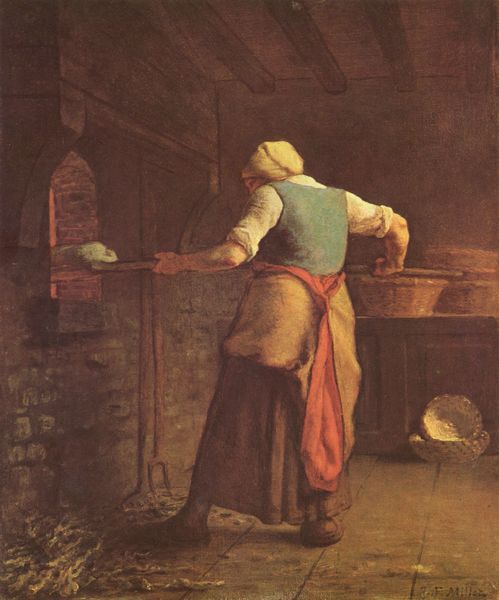
Titel: Frau beim Brotbacken
Künstler: Jean François Millet
Standort: Otterlo
Institution: Kröller-Müller Museum
Schlagwörter: blau, dunkel, feuer, gemälde, haut, mann, nackt, weiß, gelb, grün, ocker, braun, fenster, frau, grau, hell, holz, kleid, profil, raum, stroh, tisch, zimmer, dame, haus, rot, tuch, haube, malerei, rock, alt, hemd, mütze, wand, arme, bluse, kleidung, stehen, stein, steine, innenraum, signatur, boden, gold, realismus, decke, arbeit, genre, ofen, schürze, seitlich, mieder, schuhe, backen, bäuerin, getreide, heiß, heu, körbe, hitze, mauer, backstein, oliv, dielen, kopftuch, korb, brot, balken, stube, monumental, weste, fussboden, courbet, brennen, glut, gerät, mauerwerk, brett, kuchen, loch, fliesen, bäcker, holzdecke, daumier, honore daumier, anrichte, küche, ziegelwand, köchin, hochgekrempelt, wams, fachwerk, feuerholz, platten, rotes tuch, laib, kochen, gelblich, shwarz, stei, asche, schieben, bau, schaufel, pantoffeln, gabel, luke, gebälk, holzschuhe, herd, brote, bäckerei, gemauert, balkendecke, steinwand, feuerschein, unterkleid, millet, backofen, keid, steinofen, backstube, mistgabel, heugabel, unterarme, schieber, schippe, heizofen, honoré, streu, forke, teig, brotschieber, bäckerin, miller, brotofen, ofern, 19. jahrhundert, 19. jh., brotbacken, bachofen, bäckermeisterin, feuerhlz